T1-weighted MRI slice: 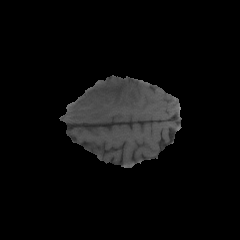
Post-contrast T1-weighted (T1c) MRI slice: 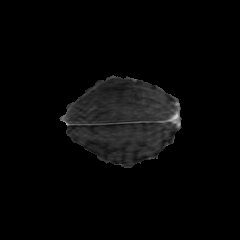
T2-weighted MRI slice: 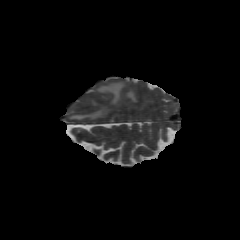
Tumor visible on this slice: yes